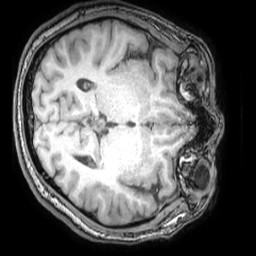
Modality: T1w
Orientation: axial
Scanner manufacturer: philips
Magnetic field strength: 3 T
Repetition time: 0.008 s
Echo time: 0.0035 s